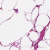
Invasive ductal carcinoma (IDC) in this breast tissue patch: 0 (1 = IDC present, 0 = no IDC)